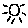
Label: sun